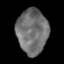
Tissue: lung
Cell type: Others
Senescence score: 0.2273
Nuclear area (px): 1364
Mean DAPI intensity: 113.103